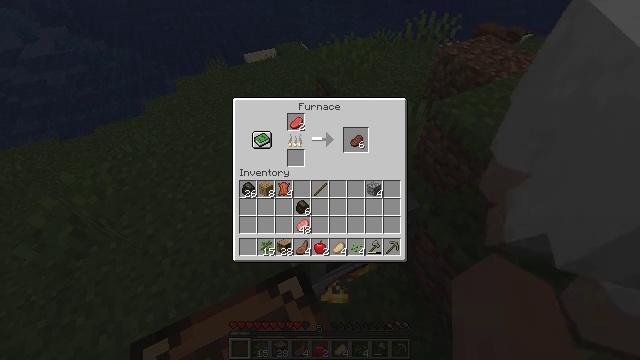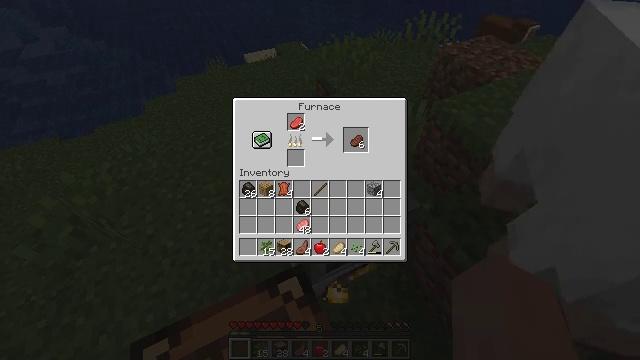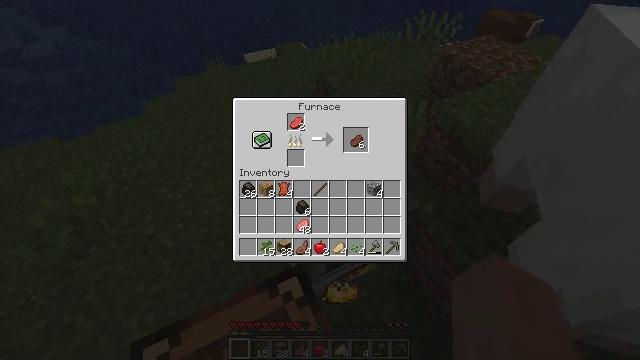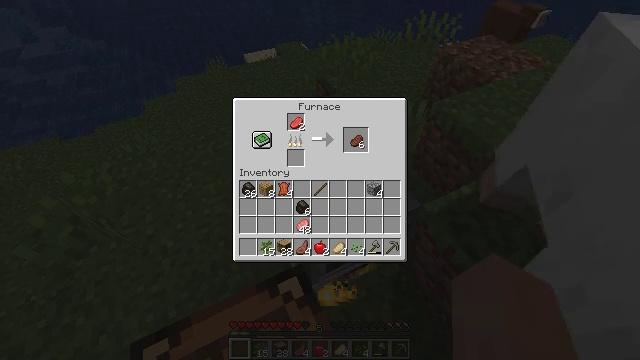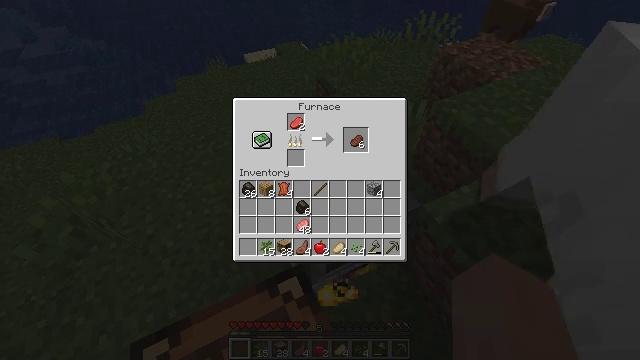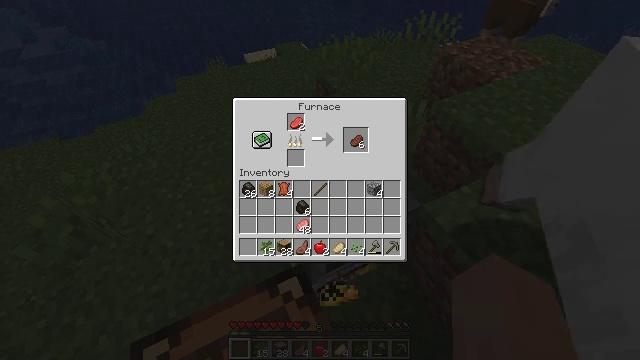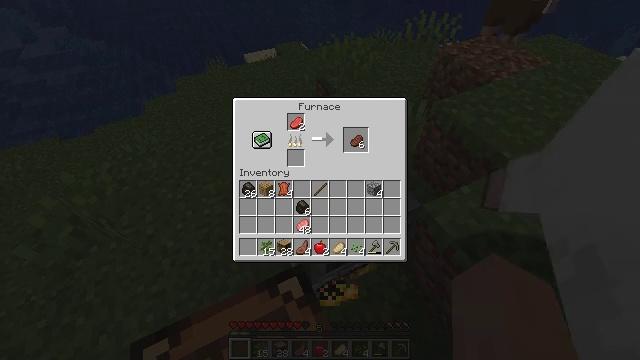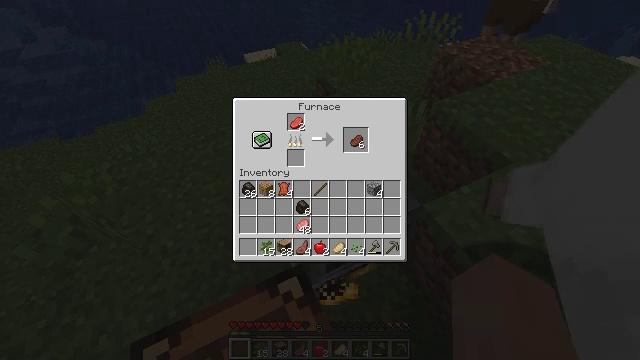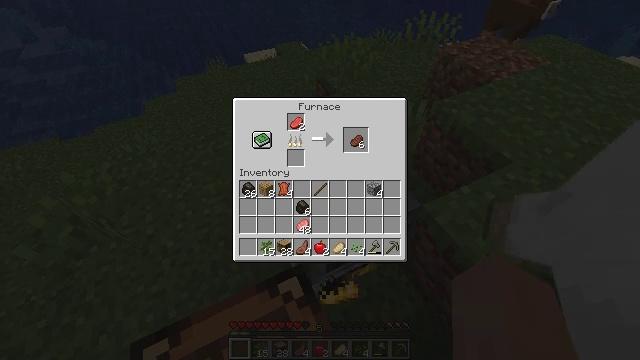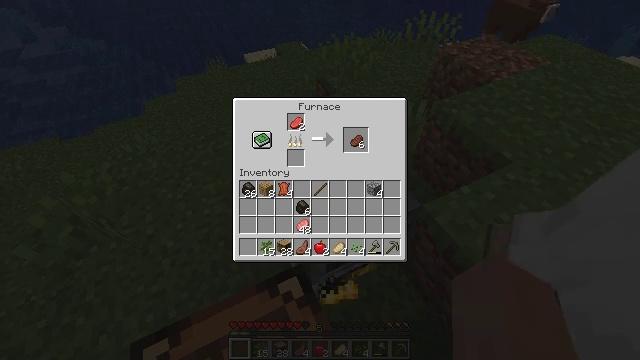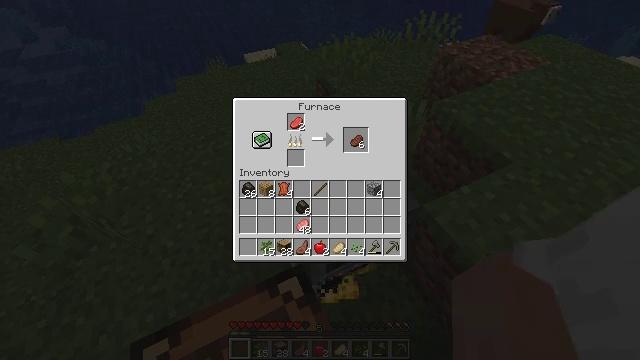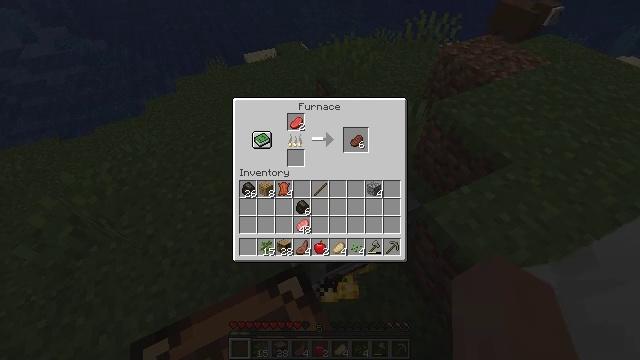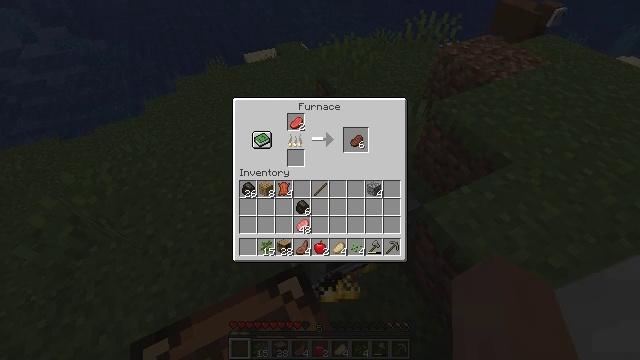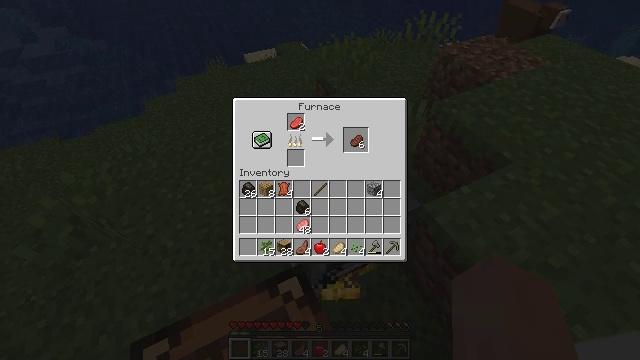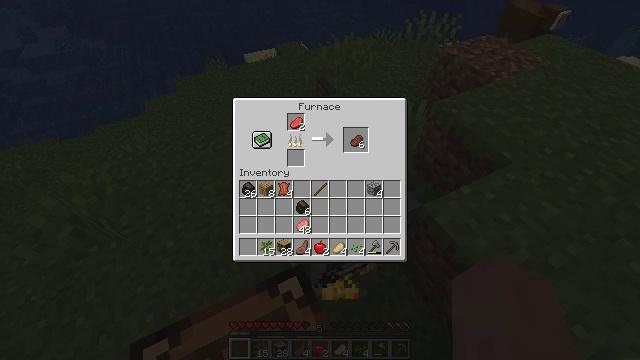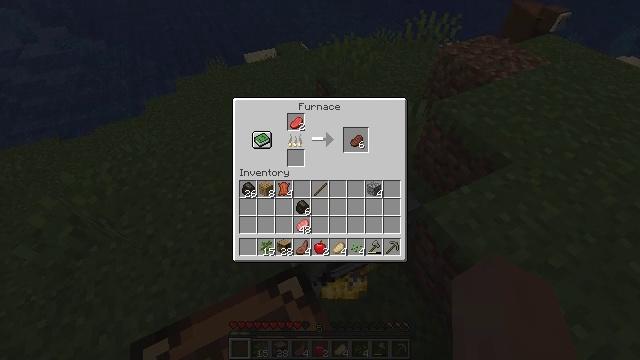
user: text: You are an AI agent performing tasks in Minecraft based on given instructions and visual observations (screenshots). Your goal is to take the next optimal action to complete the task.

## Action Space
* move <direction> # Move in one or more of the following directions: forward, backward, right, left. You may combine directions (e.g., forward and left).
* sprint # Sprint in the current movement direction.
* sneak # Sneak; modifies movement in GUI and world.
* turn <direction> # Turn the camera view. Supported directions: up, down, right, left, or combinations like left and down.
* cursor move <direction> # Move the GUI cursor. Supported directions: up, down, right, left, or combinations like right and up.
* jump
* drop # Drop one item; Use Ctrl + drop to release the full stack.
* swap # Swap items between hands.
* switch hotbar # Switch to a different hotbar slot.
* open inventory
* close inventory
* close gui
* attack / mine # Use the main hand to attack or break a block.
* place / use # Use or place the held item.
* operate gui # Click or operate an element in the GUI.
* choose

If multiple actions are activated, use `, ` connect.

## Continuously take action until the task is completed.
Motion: motion action
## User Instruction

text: Interact with the furnace to craft cooked beef.
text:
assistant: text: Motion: no_op
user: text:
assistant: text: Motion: no_op
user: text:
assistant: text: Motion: no_op
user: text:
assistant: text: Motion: no_op
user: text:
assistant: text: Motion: no_op
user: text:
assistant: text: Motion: no_op
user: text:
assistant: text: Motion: no_op
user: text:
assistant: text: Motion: no_op
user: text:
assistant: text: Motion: no_op
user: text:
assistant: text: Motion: no_op
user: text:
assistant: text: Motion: no_op
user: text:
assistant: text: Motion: no_op
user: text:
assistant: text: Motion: no_op
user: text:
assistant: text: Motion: no_op
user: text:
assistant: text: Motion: no_op
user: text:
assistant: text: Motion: no_op
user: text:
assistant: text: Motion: no_op
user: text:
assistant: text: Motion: no_op
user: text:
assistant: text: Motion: no_op
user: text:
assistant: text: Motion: no_op
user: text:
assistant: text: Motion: no_op
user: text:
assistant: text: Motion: no_op
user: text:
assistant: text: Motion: no_op
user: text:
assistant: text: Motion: no_op
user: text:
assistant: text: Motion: no_op
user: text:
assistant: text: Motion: no_op
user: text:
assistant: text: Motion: no_op
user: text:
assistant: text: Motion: no_op
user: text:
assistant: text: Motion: no_op
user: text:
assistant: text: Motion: no_op